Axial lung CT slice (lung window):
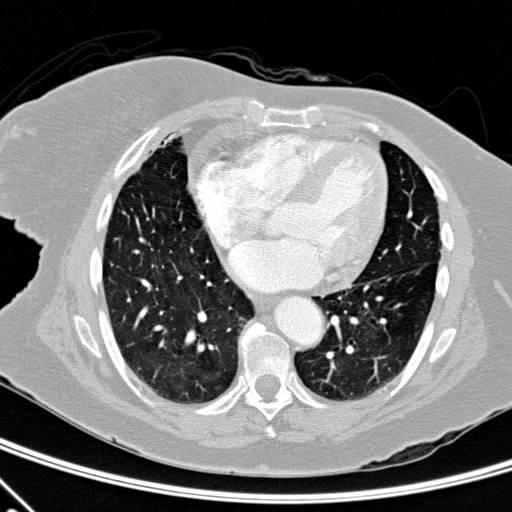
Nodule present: no